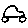
Label: car